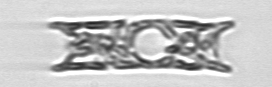
Label: Eucampia